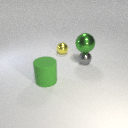
small yellow metal sphere behind small gray metal sphere